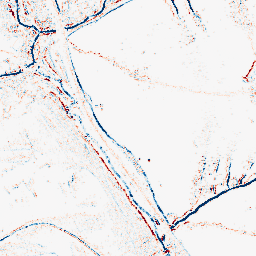
Category: morphological
Decomposition family: morphological_square
Decomposition parameters: operation: average
size: 3
Upsampling method: bicubic_3x
Upsampling parameters: scale: 3
Upsampling scale: 3